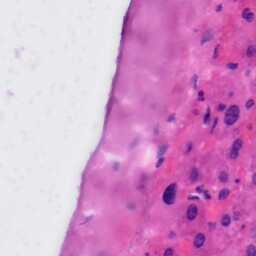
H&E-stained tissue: Liver